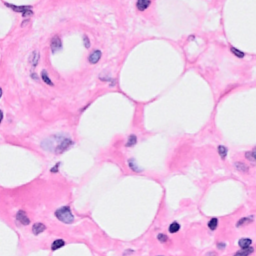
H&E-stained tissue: Breast